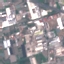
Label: Industrial